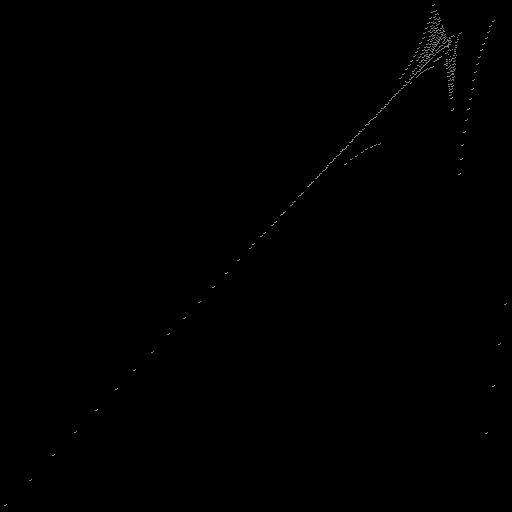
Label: newyorkfern